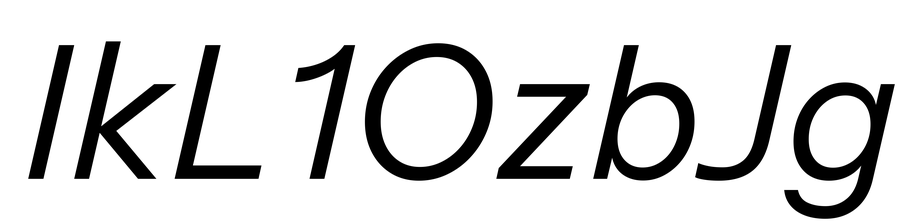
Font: InstrumentSans-Italic_Italic